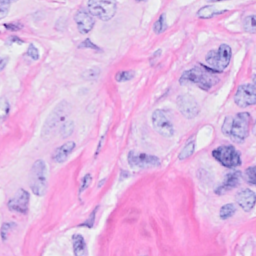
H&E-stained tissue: Breast